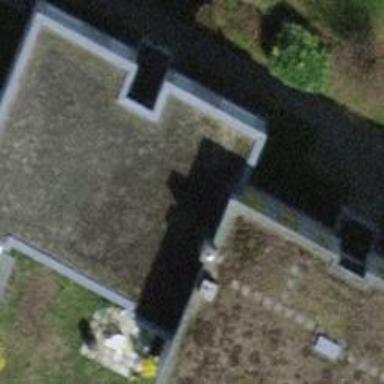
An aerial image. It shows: Flat-roofed building.